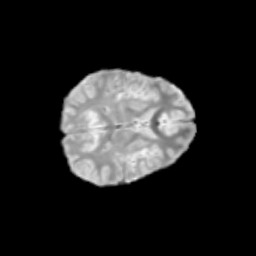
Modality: T2w
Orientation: axial
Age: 12
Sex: female
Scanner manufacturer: siemens
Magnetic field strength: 3 T
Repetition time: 3.8 s
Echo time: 0.07 s